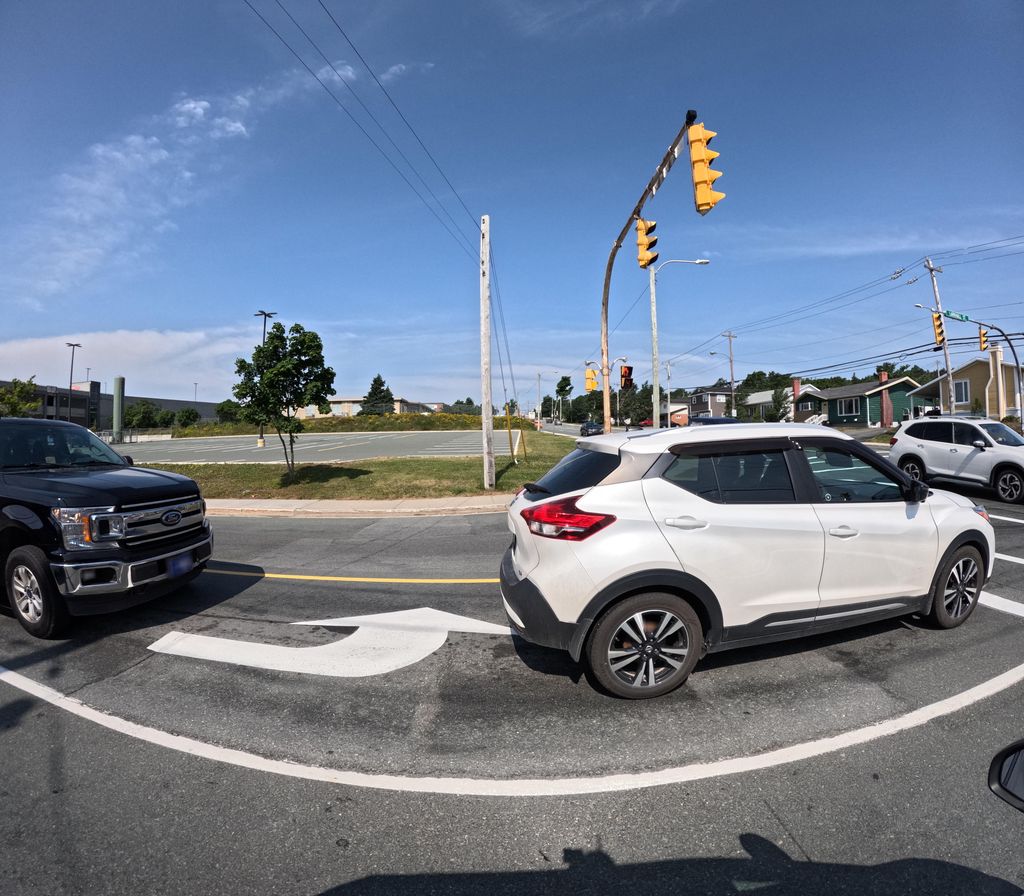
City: st_johns